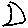
Label: moon